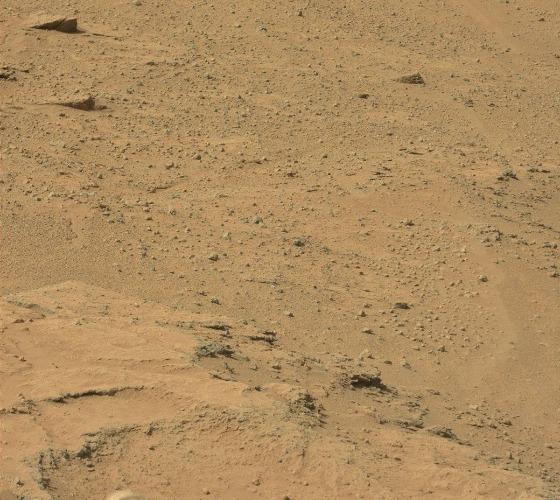
Terrain classes present: Bedrock, Gravel / Sand / Soil, Rock